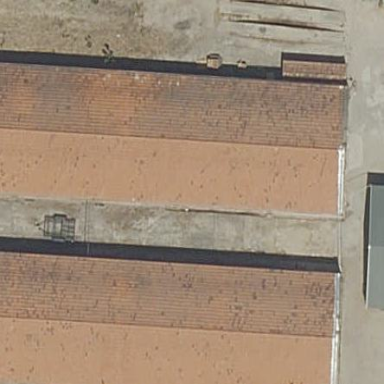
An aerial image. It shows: Warehouse.